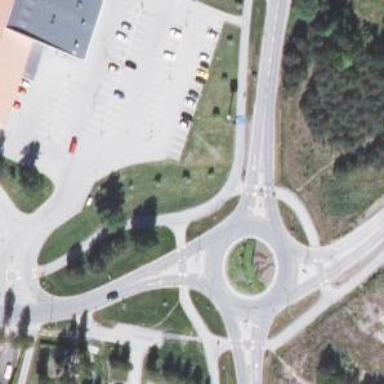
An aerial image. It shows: Secondary road with asphalt surface leading to roundabout.